Interaction volume radius: 5 \u00c5
Interaction volume height: 25 \u00c5
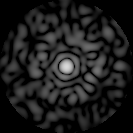
Disorder parameter: 0.8412